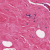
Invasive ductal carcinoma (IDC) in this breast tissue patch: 0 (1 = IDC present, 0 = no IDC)